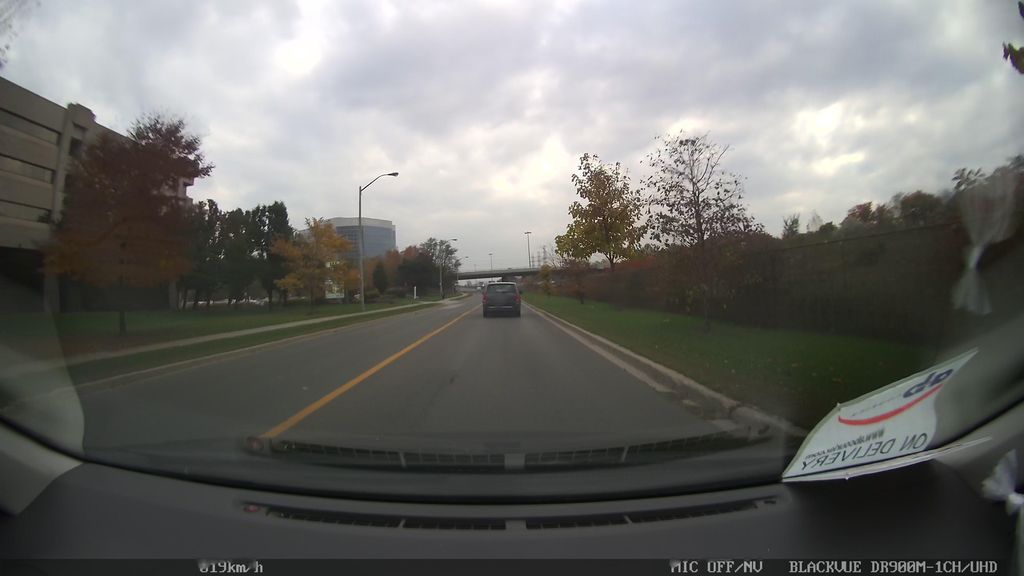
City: toronto